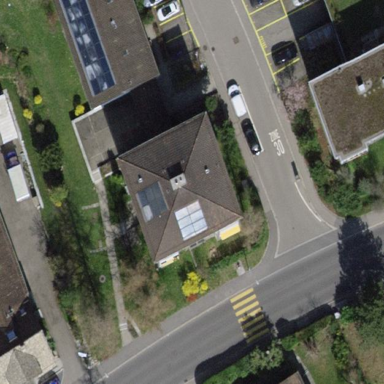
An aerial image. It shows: Pyramidal roof shapes the top of the apartments building.